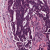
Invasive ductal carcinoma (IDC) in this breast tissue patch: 1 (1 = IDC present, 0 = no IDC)